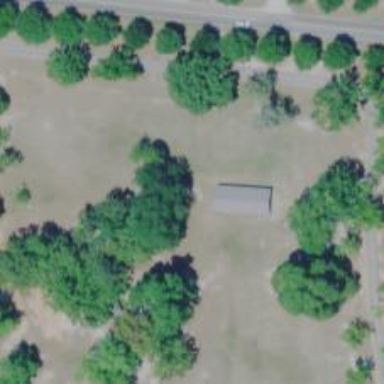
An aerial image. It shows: Disc golf tee.